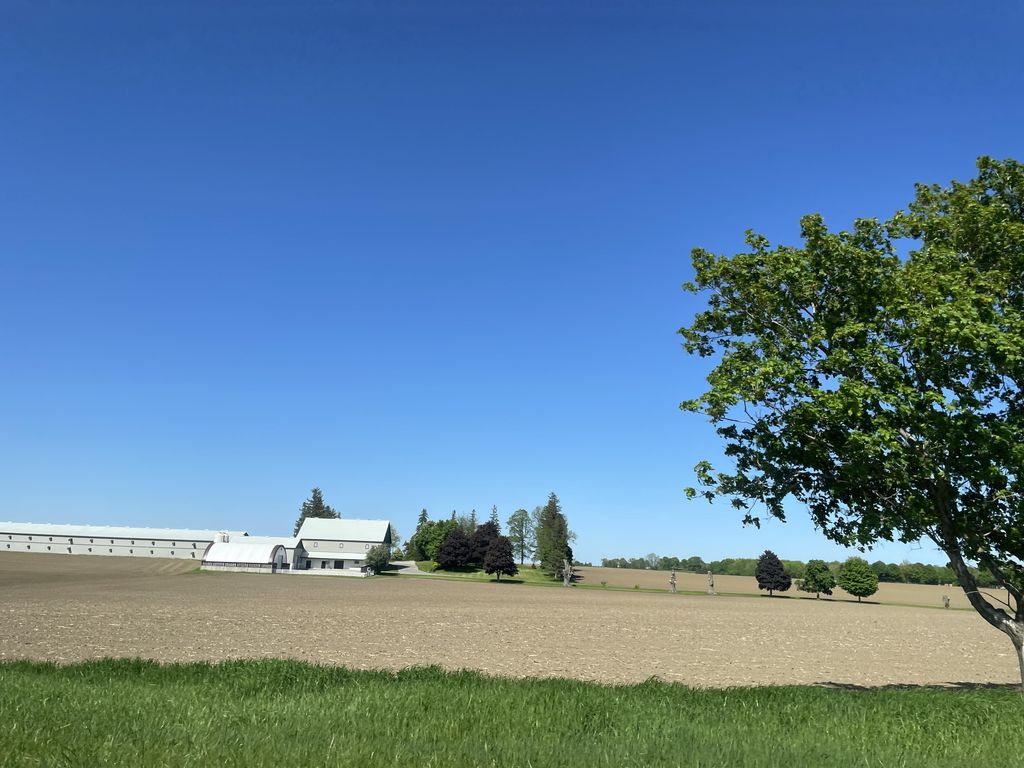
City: kitchener-waterloo